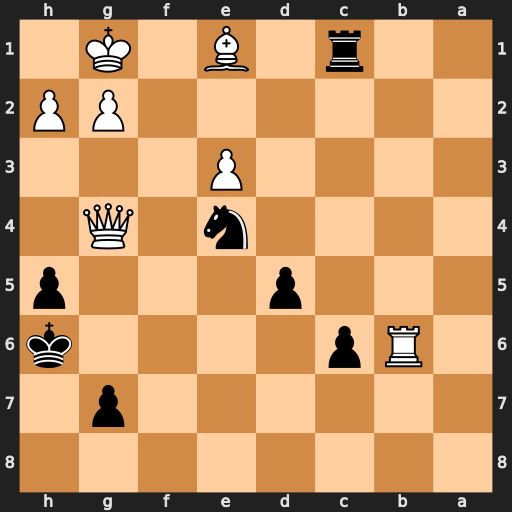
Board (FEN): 8/6p1/1Rp4k/3p3p/4n1Q1/4P3/6PP/2r1B1K1
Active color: b
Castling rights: -
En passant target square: -
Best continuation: Rxe1#